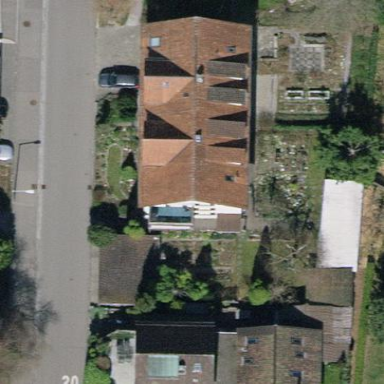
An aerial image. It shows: Gabled roof tile building made up of apartments.